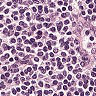
Metastatic tissue present: no